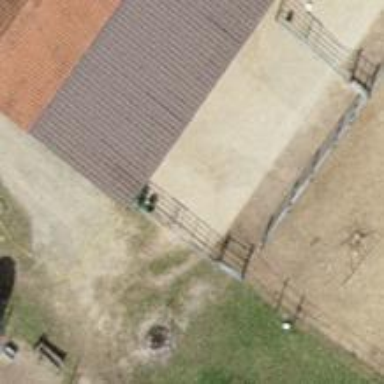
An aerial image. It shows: Gate.